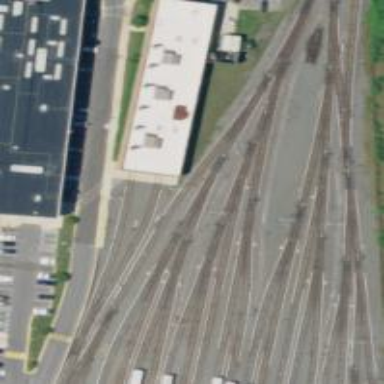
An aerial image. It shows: Electrified rail passing through service yard.